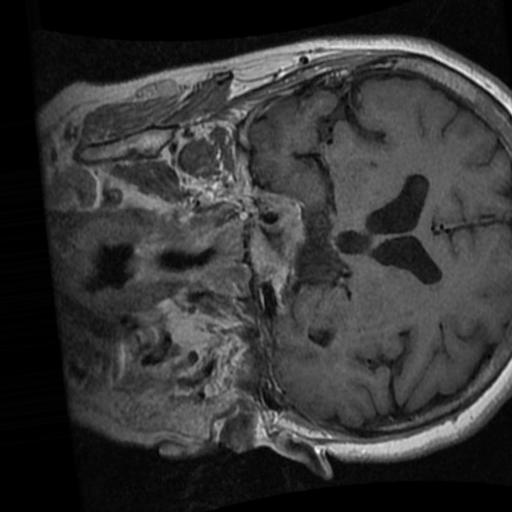
Label: brain_tumor